Interaction volume radius: 5 \u00c5
Interaction volume height: 15 \u00c5
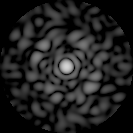
Disorder parameter: 0.812